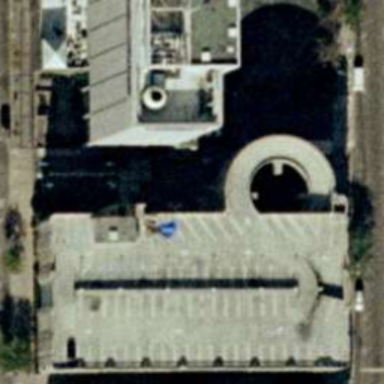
There are some buildings with roof parking lot .